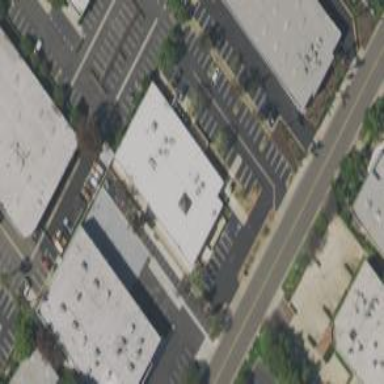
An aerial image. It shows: Commercial building.